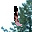
Label: 1